Question: I want to load a PDF file in response to a Tapped event.
I added the file to my project (Add > Existing Item), set "Build Action" to "Content" and "Copy to Output Directory" to "Copy if newer"
I'm thinking the code I need may be something like this:
'''
async Task LoadTutorial()
{
await Launcher.LaunchUriAsync(new Uri("what should be here to access the output folder?"));
}
'''
If I'm right, what do I need to pass as the Uri? Otherwise, how is this accomplished?
## UPDATE
On a related note, to add an image to the XAML using the suggested scheme, I thought this would work:
'''
<Image Source="ms-appx:///assets/axXAndSpaceLogo.jpg">
'''
...but it doesn't.
## UPDATE 2
Trying this to open the PDF file (which is located in the root of the project, not in a subfolder):
'''
async private void OpenTutorial()
{
IStorageFolder folder = Windows.ApplicationModel.Package.Current.InstalledLocation;
IStorageFile file = await folder.GetFileAsync("ms-appx:///PlatypusTutorial.pdf");
await Launcher.LaunchFileAsync(file);
}
'''
...resulted in this runtime exception, thrown on the first line above:

## UPDATE 3
And with this, adapted from the link provided:
'''
var uri = new System.Uri("ms-appx:///ClayShannonResume.pdf");
var file = Windows.Storage.StorageFile.GetFileFromApplicationUriAsync(uri);
await Launcher.LaunchFileAsync(file);
'''
...I get the compile time errors:
-and:
...on the last line.
## UPDATE 4
According to page 76 of "Pro Windows 8 Programming" by Lecrenski, Netherlands, Sanders, and Ashely, this should work:
'''
<Image Source="Assets/axXAndSpaceLogo.jpg" Stretch="None">
'''
...(IOW, the "" jazz is unnecessary), and it more or less does. In my particular case, with my (large) image, I had to do this:
'''
<Image Source="Assets/axXAndSpaceLogo.jpg" Width="120" Height="80" HorizontalAlignment="Left">
'''
Without the width and height settings, the image displayed bigger than a rhinoceros, and hugging the right side of the flyout.
## UPDATE 5
I find that this works to open a PDF file ("PlatypusTut.pdf" has been added to the project, with "Build Action" set to "Content" and "Copy to Output Diretory" set to "Copy if newer"):
'''
IStorageFolder folder = Windows.ApplicationModel.Package.Current.InstalledLocation;
IStorageFile file = await folder.GetFileAsync("PlatypusTut.pdf");
bool success = await Launcher.LaunchFileAsync(file);
if (!success)
{
MessageDialog dlgDone = new MessageDialog("Unable to open the Tutorial at this time. Try again later.");
await dlgDone.ShowAsync();
}
'''
...but I wonder if this will only work at design-time, locally. Will this work when installed on user's machines, too? IOW, is it enough to simply pass "PlatypusTut.pdf" to GetFileAsync()?
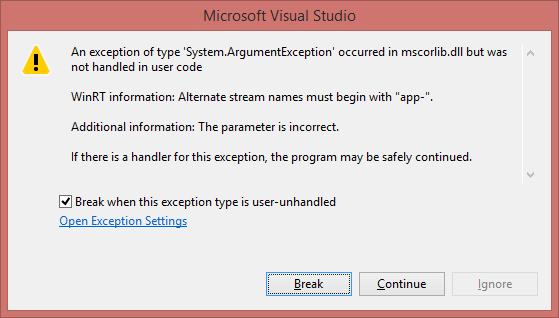
Answer: Use the ms-appx protocol (e.g. ms-appx:///assets/image.png )to reference items in the apps package. See <URL>
UPDATE:
Use GetFileFromApplicationUriAsync with ms-appx to find the file in the app package. If the file is marked as content and included in the app package then it will be available once deployed and not just from in the debugger. ms-appx:///PlatypusTut.pdf will find the PlatypusTut.pdf in the root of the app package.
'''
StorageFile file = await StorageFile.GetFileFromApplicationUriAsync(new Uri("ms-appx:///PlatypusTut.pdf"));
await Launcher.LaunchFileAsync(file);
'''